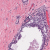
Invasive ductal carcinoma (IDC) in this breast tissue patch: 1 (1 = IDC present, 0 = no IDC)